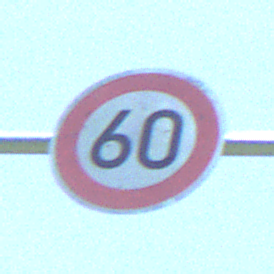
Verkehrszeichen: Geschwindigkeit60
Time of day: Midday
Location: Outdoor (Nature)
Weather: Clear
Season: Summer
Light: Natural